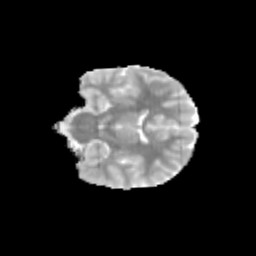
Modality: MD
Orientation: coronal
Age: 12
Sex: male
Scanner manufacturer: siemens
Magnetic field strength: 3 T
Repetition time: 3.8 s
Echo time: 0.07 s